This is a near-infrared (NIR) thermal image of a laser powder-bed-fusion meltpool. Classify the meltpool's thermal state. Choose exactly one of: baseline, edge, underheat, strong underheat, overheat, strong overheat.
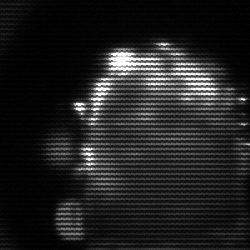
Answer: baseline